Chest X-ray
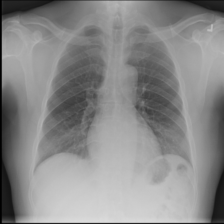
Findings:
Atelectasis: negative
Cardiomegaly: negative
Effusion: negative
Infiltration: negative
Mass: negative
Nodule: negative
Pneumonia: negative
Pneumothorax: negative
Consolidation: negative
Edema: negative
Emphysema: negative
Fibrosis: negative
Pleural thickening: negative
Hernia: negative